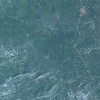
Label: land